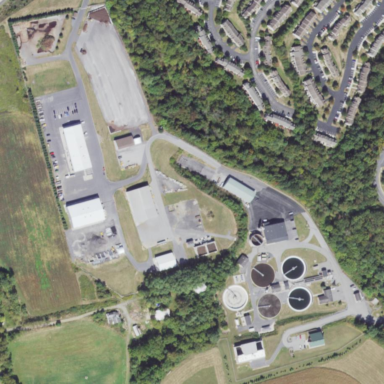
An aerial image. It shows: Wastewater plant.